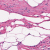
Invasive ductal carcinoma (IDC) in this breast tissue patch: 0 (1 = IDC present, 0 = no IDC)